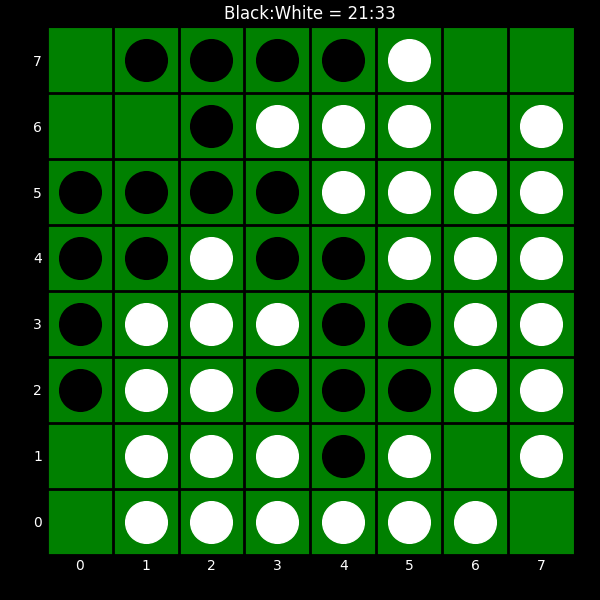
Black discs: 21
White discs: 33